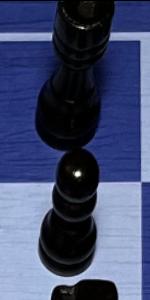
Label: Pawn_Black